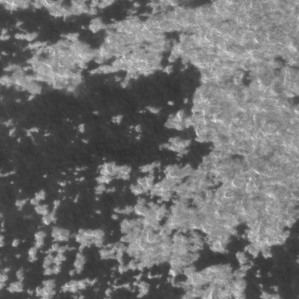
Label: non_frost